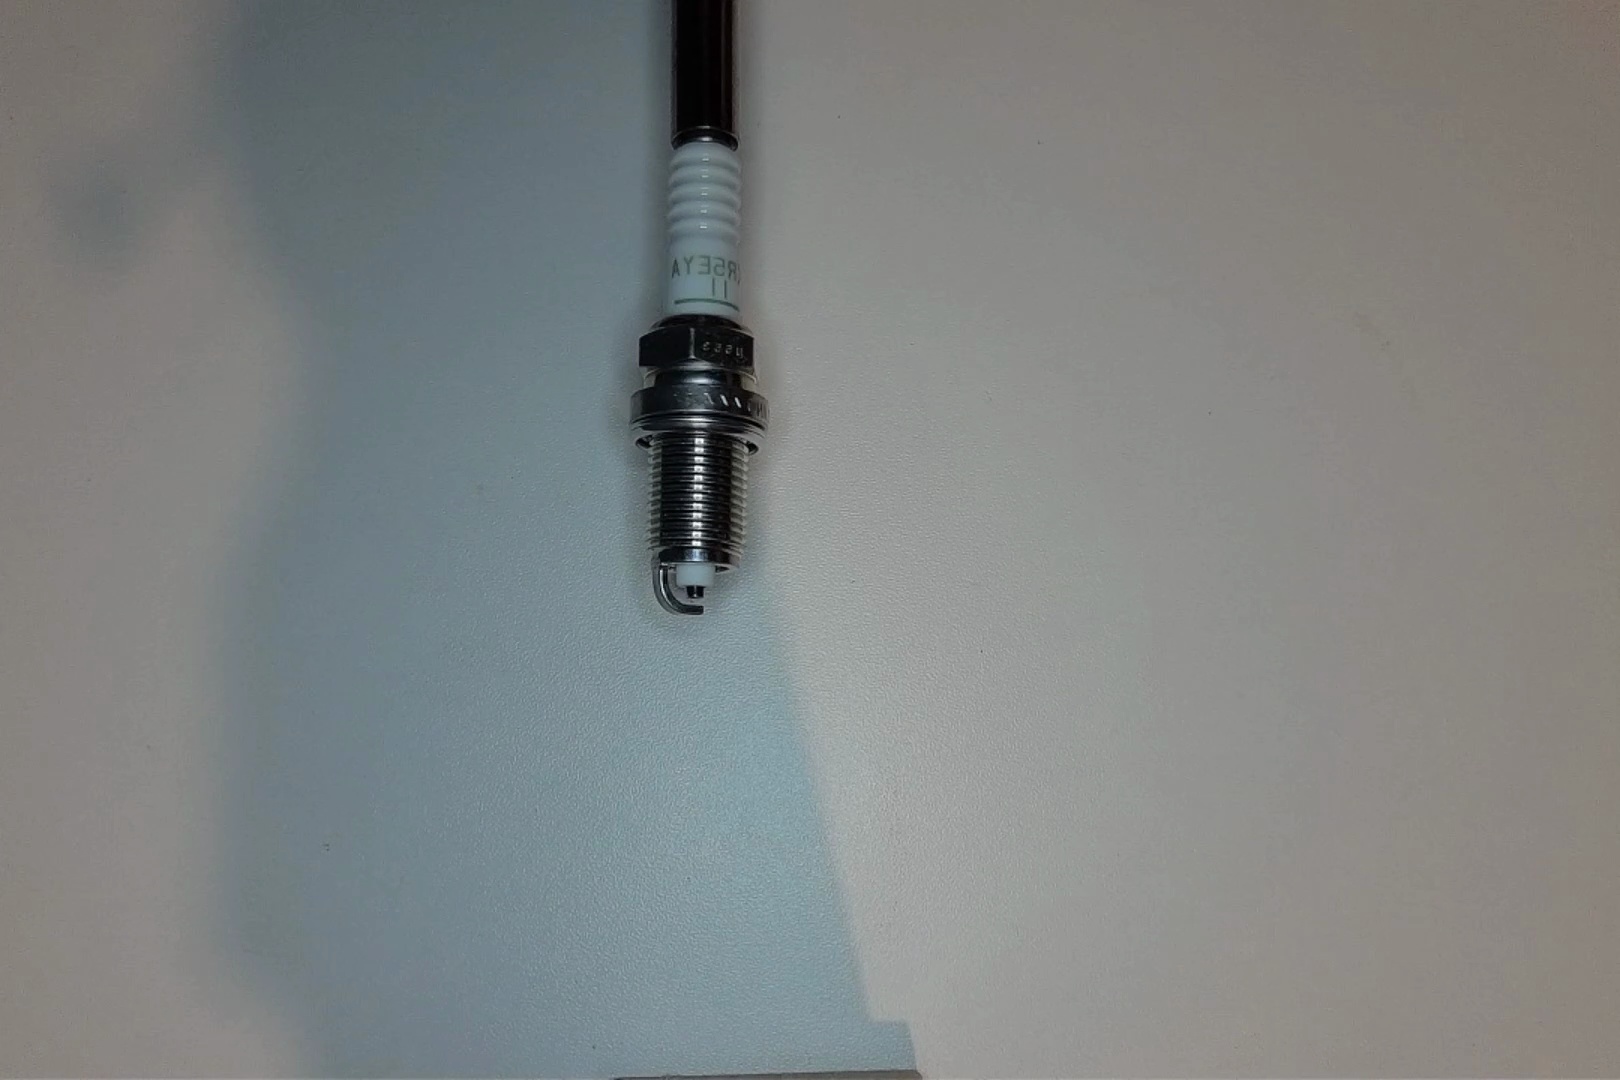
Label: no anomaly